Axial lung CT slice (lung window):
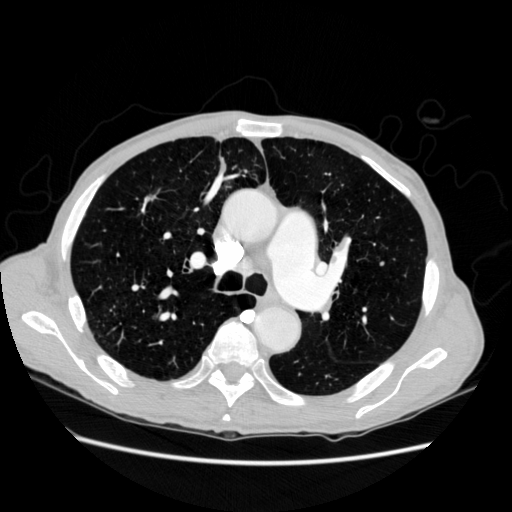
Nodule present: no